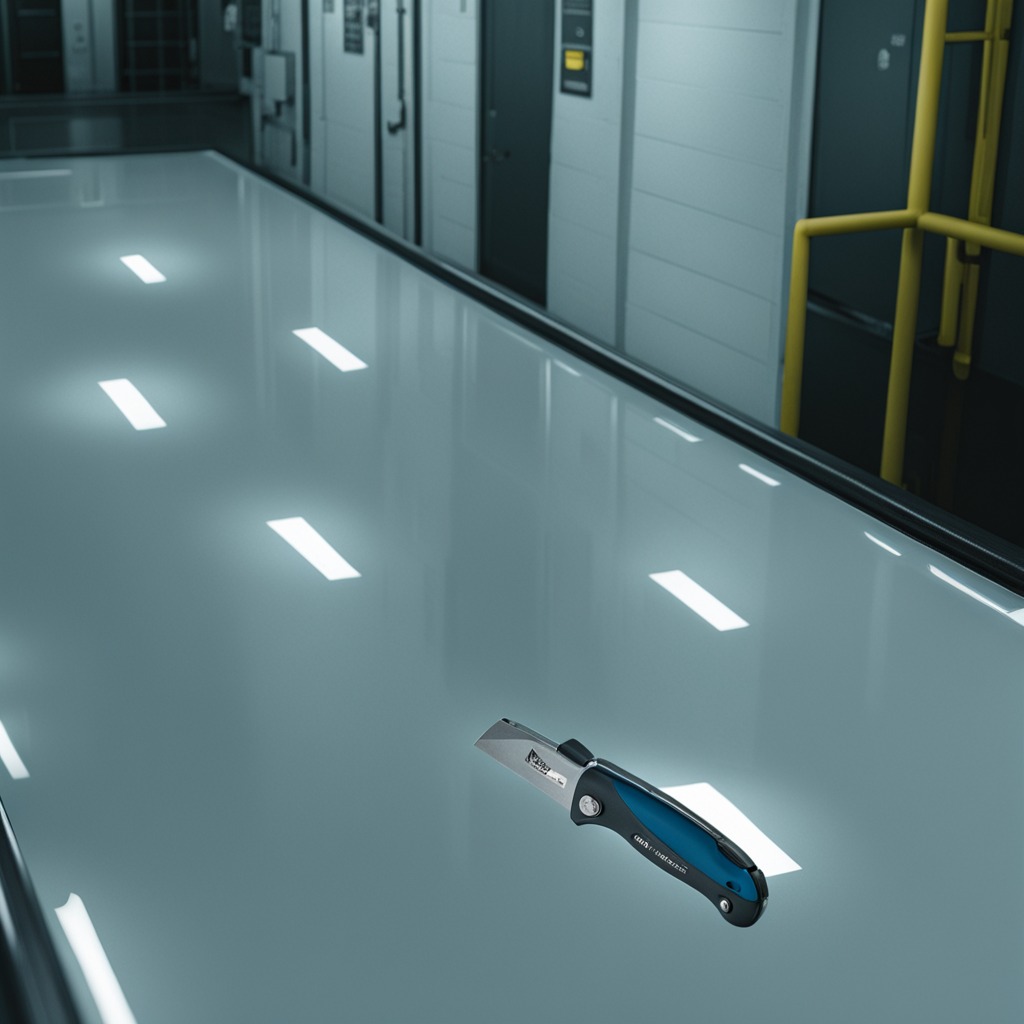
A utility knife is lying on a high-gloss table in a ship maintenance bay industrial lighting.